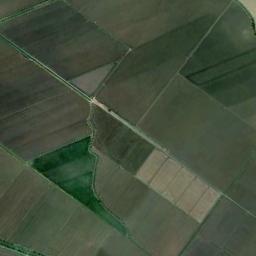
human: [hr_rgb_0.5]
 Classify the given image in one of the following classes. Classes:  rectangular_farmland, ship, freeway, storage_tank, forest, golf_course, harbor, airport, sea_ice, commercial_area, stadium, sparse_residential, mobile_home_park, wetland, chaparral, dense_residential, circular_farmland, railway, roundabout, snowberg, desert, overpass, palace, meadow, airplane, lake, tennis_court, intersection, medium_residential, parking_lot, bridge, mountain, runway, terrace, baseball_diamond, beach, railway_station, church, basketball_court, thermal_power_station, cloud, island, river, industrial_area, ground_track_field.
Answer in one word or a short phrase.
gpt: rectangular_farmland